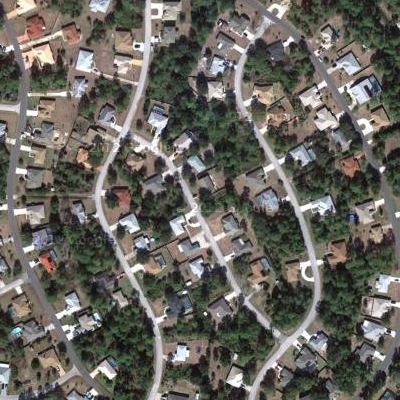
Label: fResident